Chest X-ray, PA view. Patient: 52 years old, sex M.
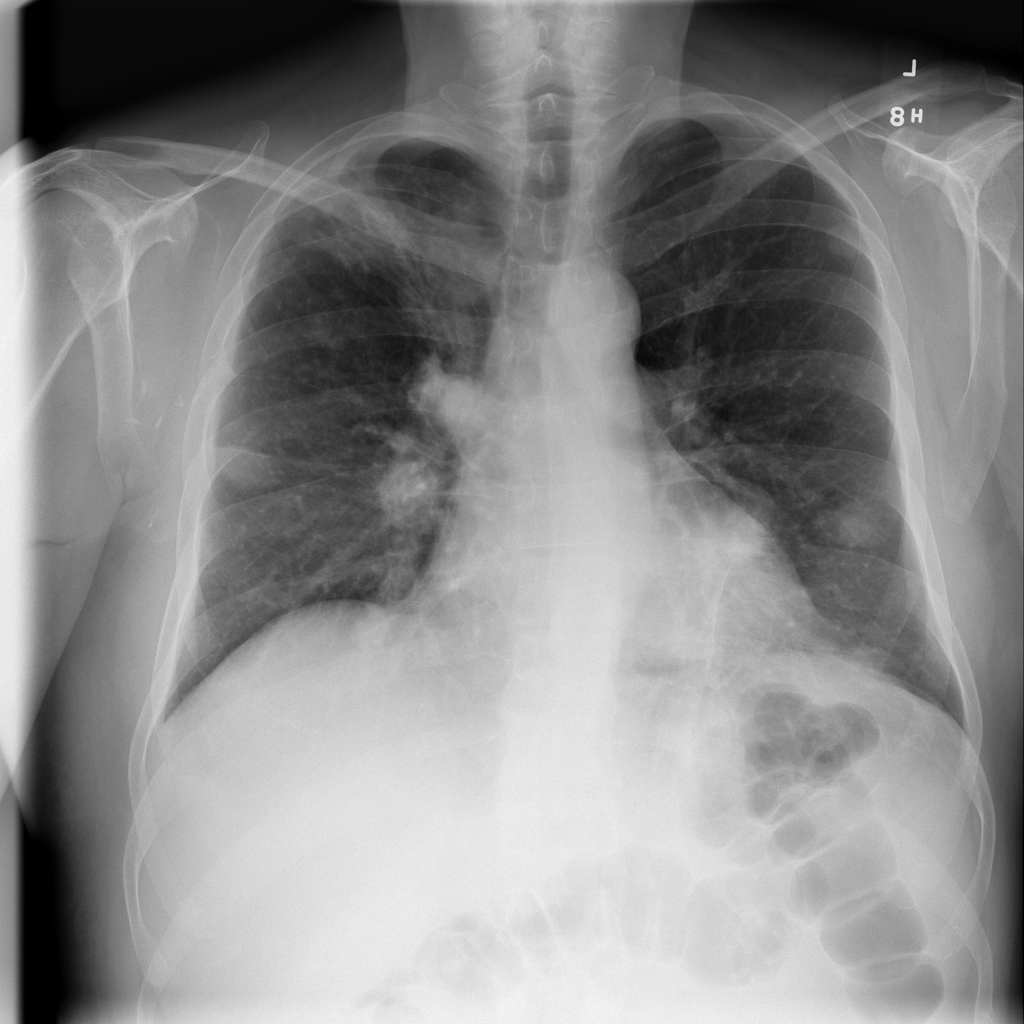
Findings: Infiltration, Nodule, Pleural_Thickening